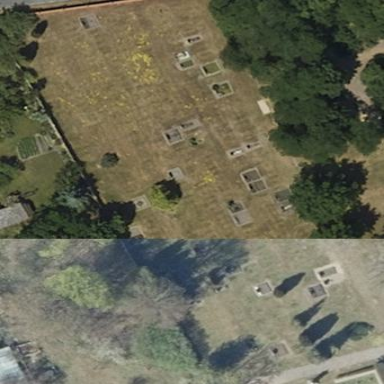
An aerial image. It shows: Grave yard.